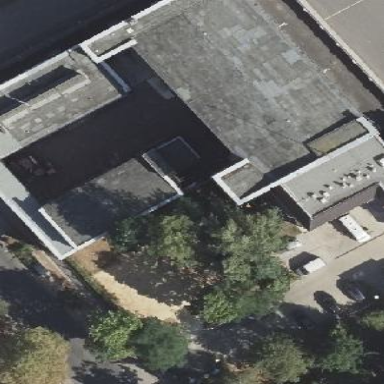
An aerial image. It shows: Flat-roofed building.